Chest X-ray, AP view. Patient: 51 years old, sex F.
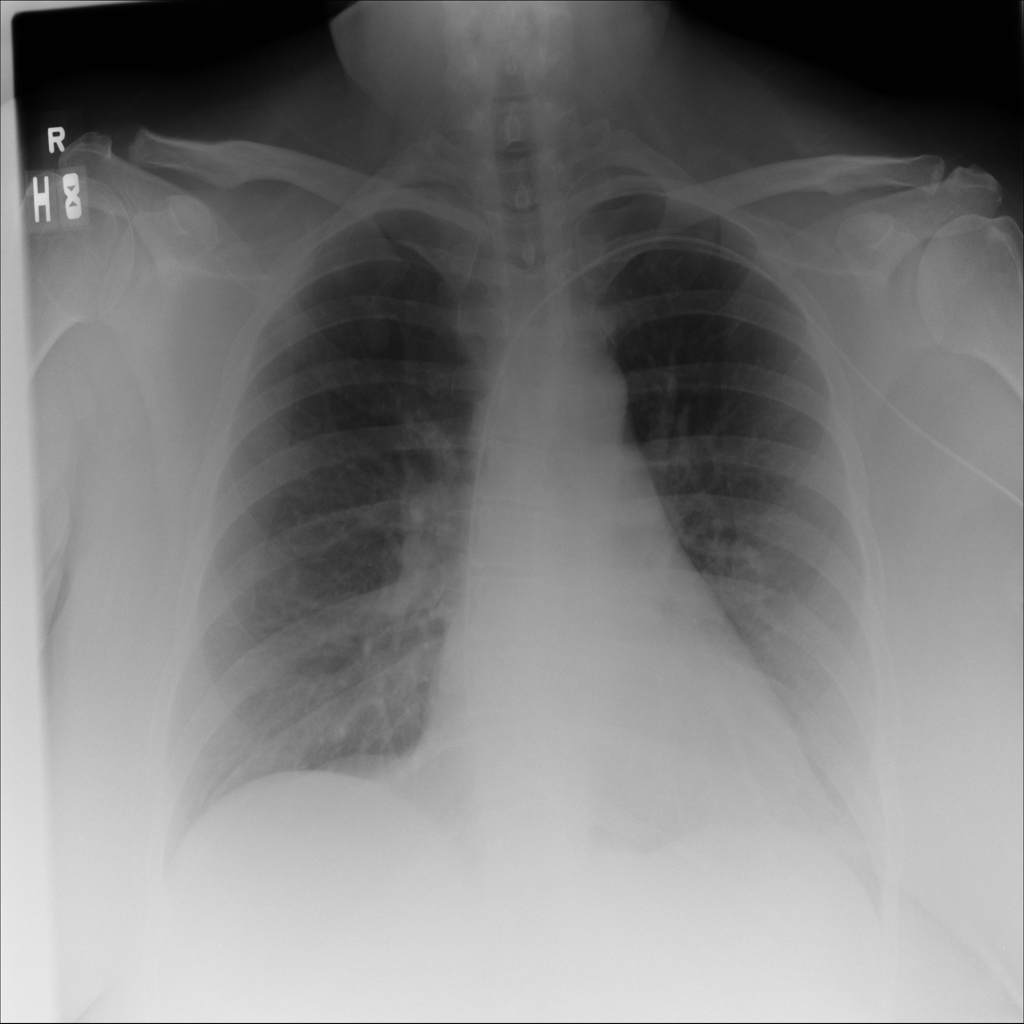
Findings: No Finding